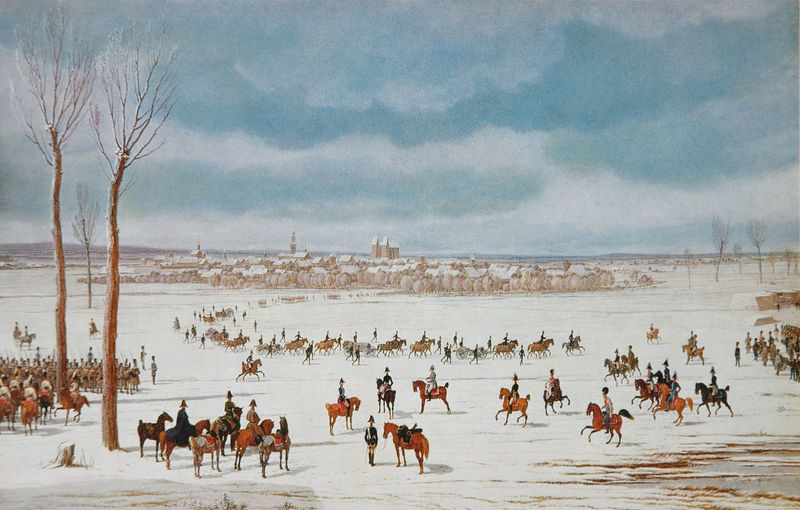
Titel: Eroberung der Festung Brieg
Künstler: Wilhelm von Kobell
Standort: München
Institution: Residenzmuseum
Schlagwörter: angriff, baum, blau, gemälde, gruppe, himmel, kampf, meer, schatten, wasser, weiß, wolken, bäume, landschaft, menschen, see, stadt, ufer, äste, braun, frankreich, grau, hut, hüte, licht, männer, straße, ölbild, eis, rot, schnee, tiere, weg, wolke, ansammlung, malerei, menge, mensch, niederlande, erde, feld, horizont, häuser, kalt, natur, stamm, weite, zweige, kirche, rosa, pferd, pferde, reiter, turm, ausritt, reiten, ritt, sattel, pfütze, perspektive, vedute, übung, berge, wüste, zug, dorf, kahl, landschaftsmalerei, winter, kutsche, kutschen, wagen, franzosen, krieg, schlacht, soldaten, gruppen, kirchtürme, panorama, kanone, türme, dom, kälte, militär, uniform, uniformen, waffen, soldat, napoleon, dreispitz, armee, jagd, marsch, mensche, kavalerie, kavallerie, regiment, eroberung, siedlung, umzug, winterlandschaft, bodensee, jagdgesellschaft, blattlos, rösser, abzug, spalier, stumpf, baumstumpf, offiziere, galopp, husaren, gefroren, zugefroren, erfurt, eiskalt, truppen, dof, aufstellung, aufmarsch, eisfläche, belagerung, eisdecke, exerzieren, kried, ritt auf dem eis, wintertag, zugrfroren, beritten, edute, einter